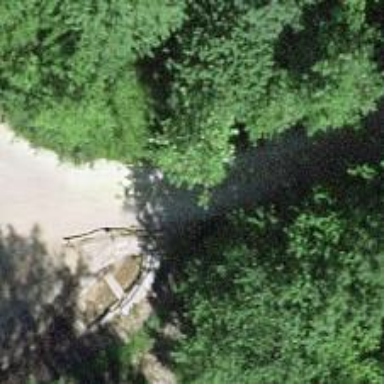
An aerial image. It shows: Culvert tunnel.